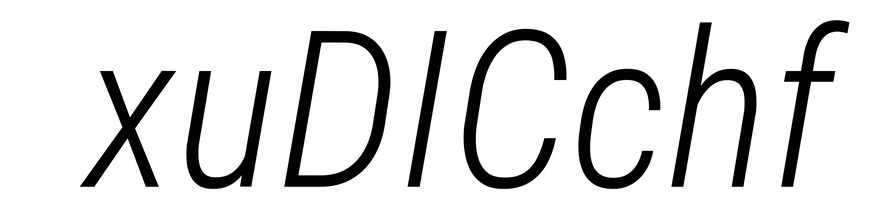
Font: Roboto-Italic_Condensed_Light_Italic